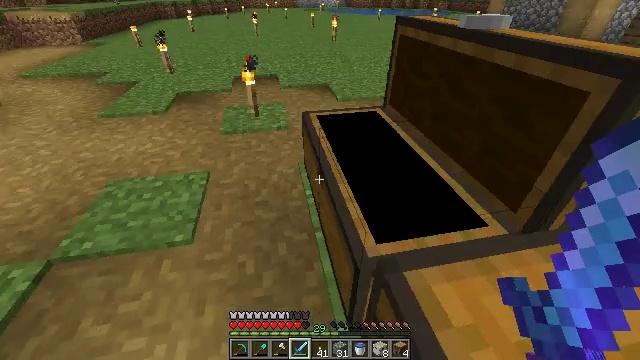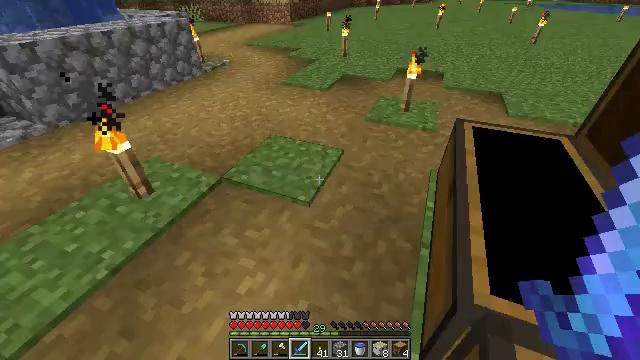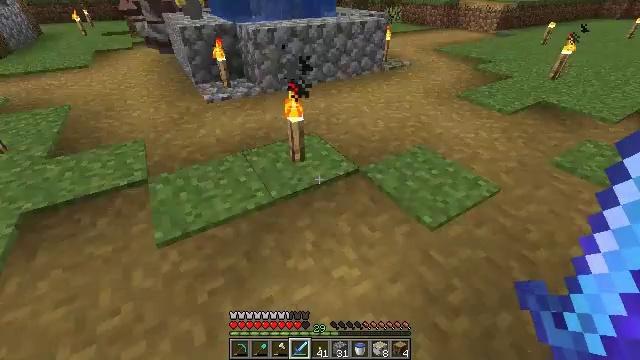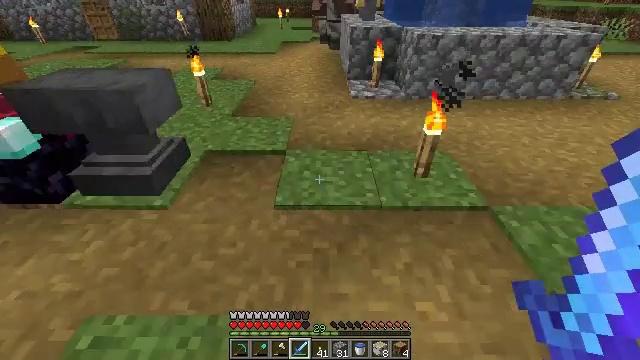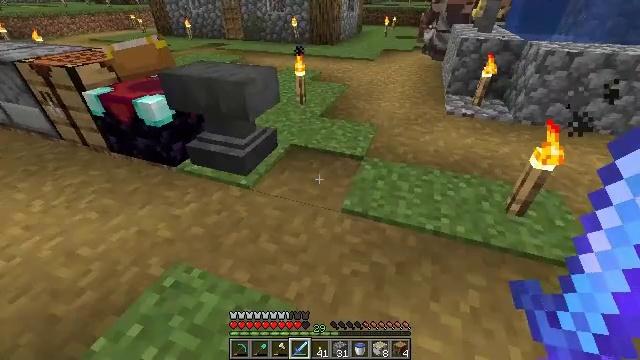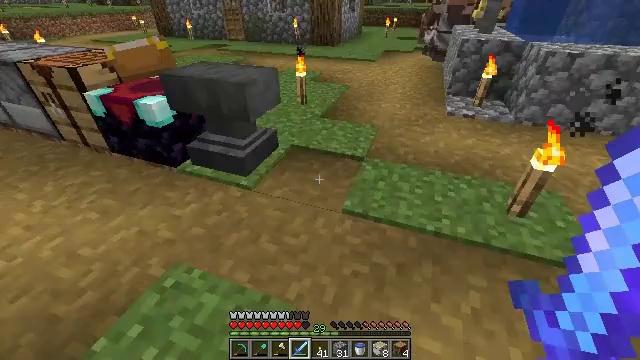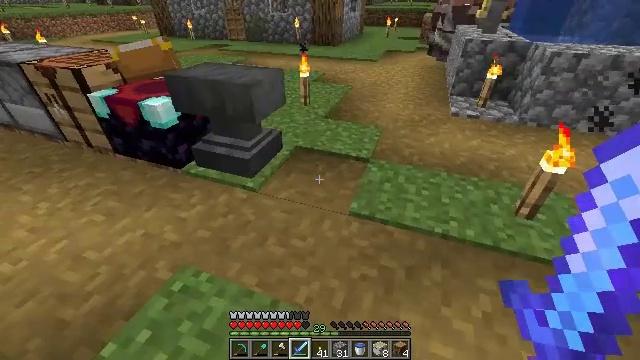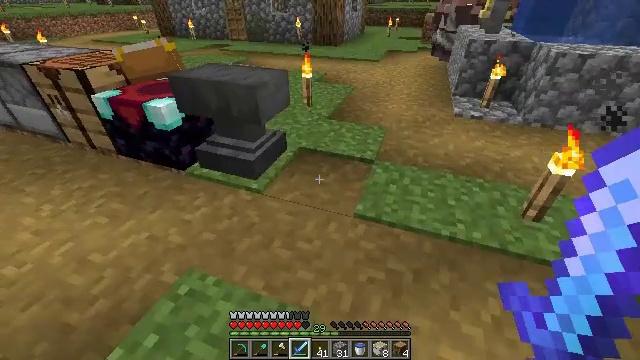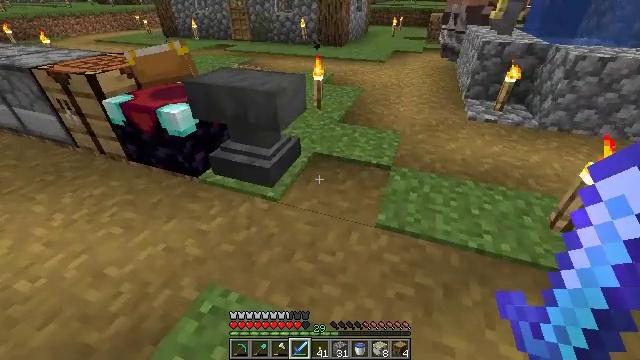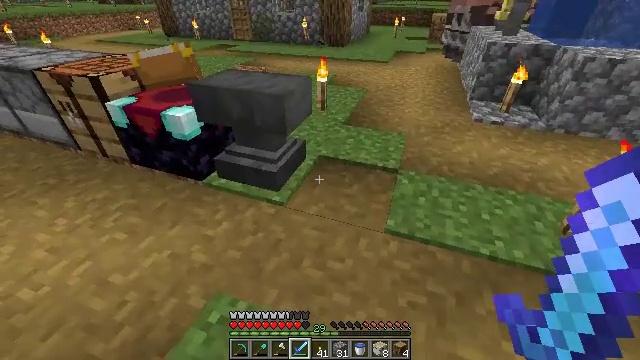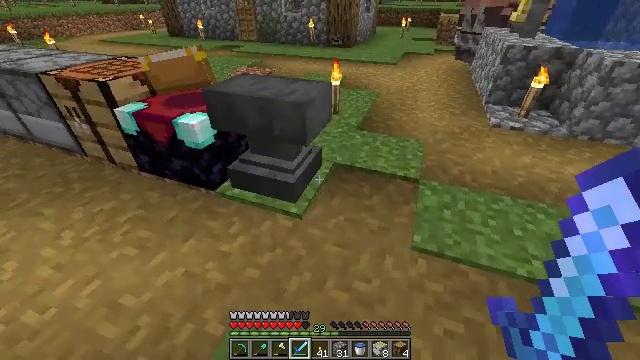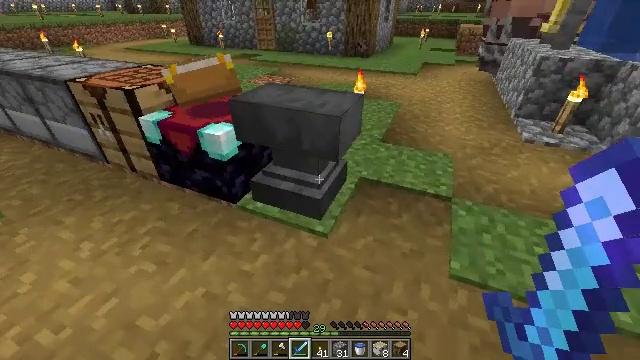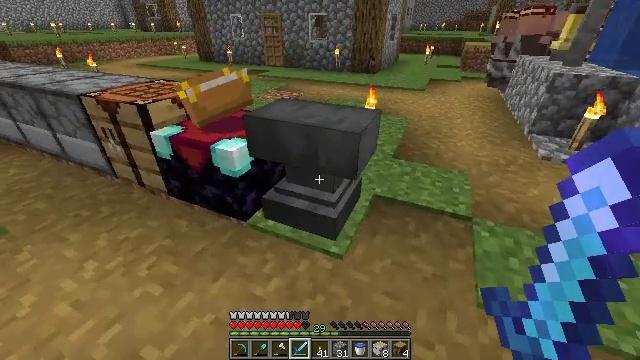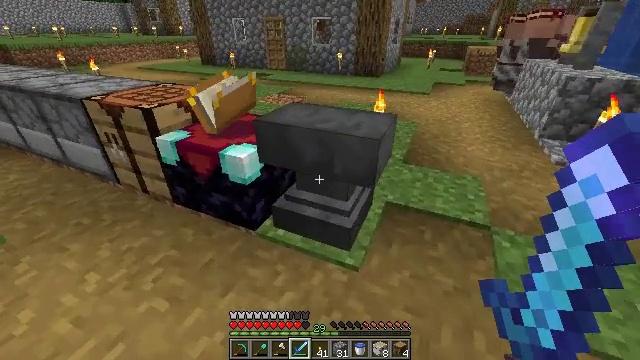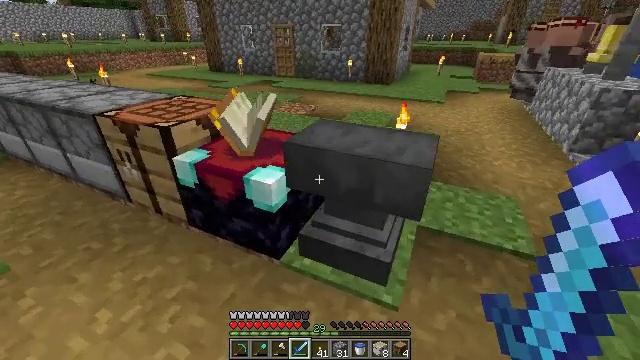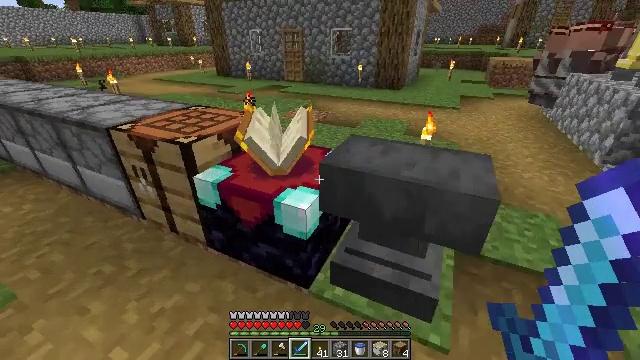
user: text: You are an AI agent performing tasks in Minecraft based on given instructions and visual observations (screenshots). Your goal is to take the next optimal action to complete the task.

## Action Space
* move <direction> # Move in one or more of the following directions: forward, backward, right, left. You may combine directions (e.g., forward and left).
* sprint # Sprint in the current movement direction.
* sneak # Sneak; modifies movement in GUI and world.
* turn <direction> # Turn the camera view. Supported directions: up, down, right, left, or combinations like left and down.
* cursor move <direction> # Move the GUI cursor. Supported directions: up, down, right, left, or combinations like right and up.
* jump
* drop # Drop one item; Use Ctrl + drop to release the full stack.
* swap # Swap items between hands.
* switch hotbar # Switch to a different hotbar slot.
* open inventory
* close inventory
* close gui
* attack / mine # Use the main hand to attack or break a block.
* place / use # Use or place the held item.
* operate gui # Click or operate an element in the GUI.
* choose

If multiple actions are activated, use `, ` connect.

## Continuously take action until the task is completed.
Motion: motion action
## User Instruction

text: Craft an iron hoe.
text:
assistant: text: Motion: turn left and down
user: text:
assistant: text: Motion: turn left
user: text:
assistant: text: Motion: turn left
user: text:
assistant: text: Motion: turn left and up
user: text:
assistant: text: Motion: no_op
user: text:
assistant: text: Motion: move left
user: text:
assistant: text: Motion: move left
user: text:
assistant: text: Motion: move forward and move left
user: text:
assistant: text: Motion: move forward and move left
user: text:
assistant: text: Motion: move forward and move left
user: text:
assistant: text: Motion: move forward and move left, turn left and up
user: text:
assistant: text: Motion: move forward and move left, turn up
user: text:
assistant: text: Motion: move forward and move left
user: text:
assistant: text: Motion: move forward and move left, turn up
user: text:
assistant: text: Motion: move forward and move left
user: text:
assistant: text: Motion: move forward and move left
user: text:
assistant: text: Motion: move forward and move left
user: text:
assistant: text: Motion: no_op
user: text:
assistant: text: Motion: turn left and down
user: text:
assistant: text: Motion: turn left and down
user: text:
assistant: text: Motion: turn left
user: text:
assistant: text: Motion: turn left and up
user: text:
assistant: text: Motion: move forward, turn left and up
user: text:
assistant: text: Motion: move forward
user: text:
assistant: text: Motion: move forward and move left, turn right
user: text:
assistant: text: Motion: move forward and move left, turn right and down
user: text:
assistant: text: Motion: move forward and move left, turn right
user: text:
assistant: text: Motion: turn right, use / place
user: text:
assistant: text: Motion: turn right, use / place
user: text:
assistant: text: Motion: turn right, use / place